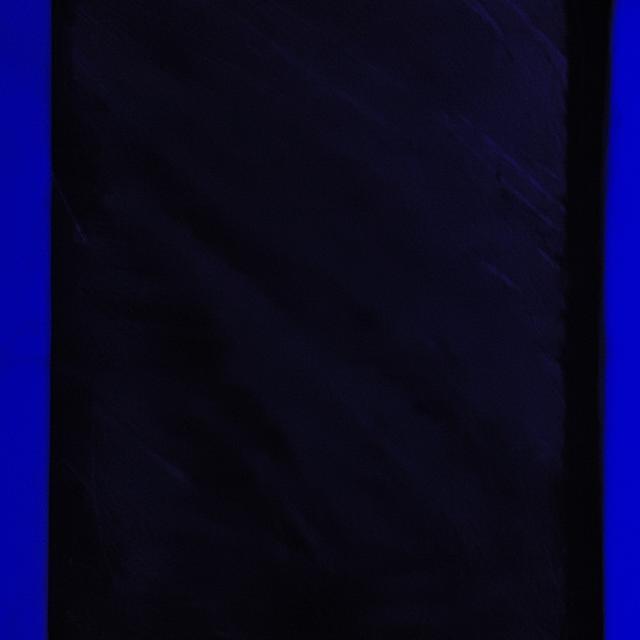
Canine fungal skin infection — characterized by alopecia, scaling, crusting, and circular lesions. Common agents include Malassezia and Candida species.